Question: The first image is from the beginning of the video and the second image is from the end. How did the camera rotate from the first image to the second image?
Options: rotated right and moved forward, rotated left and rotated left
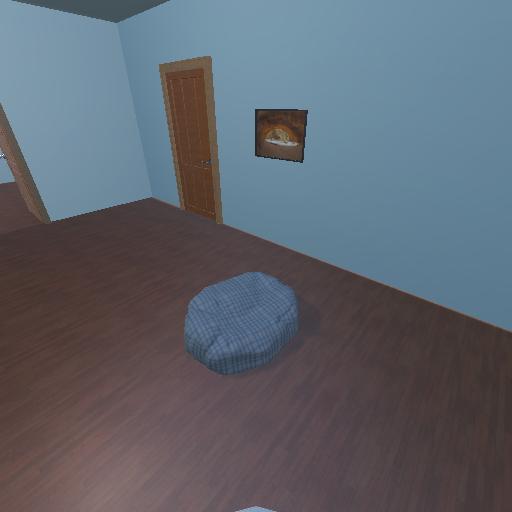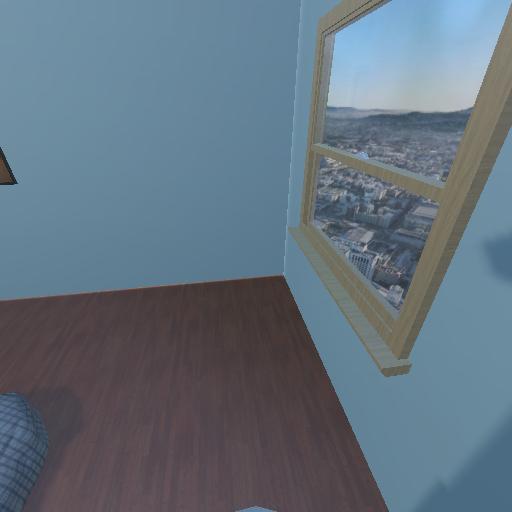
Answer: rotated right and moved forward